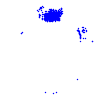
Particle: electron